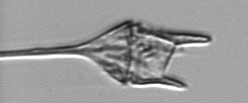
Label: Tripos_lineatus